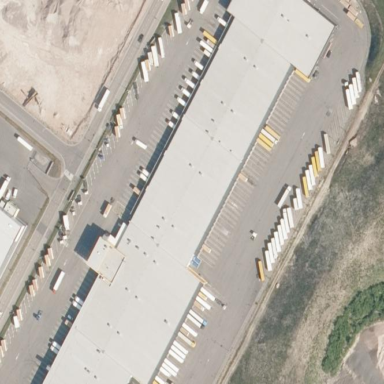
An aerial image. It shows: Industrial building.